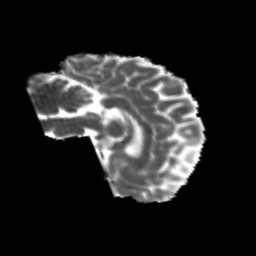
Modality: MD
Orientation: sagittal
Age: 24
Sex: female
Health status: healthy
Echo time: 0.074 s